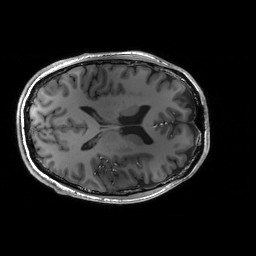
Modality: T1w
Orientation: axial
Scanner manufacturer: siemens
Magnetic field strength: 6.98 T
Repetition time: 1.7 s
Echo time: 0.00201 s